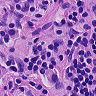
Metastatic tissue present: yes